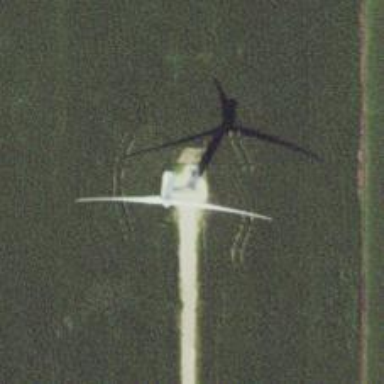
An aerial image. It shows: Wind turbine generator that utilizes wind as its source for generating electricity. It is of the horizontal axis type.